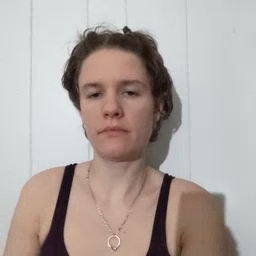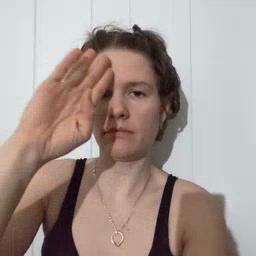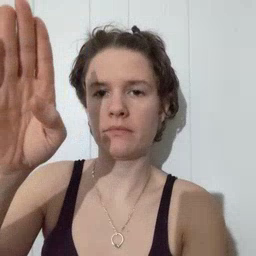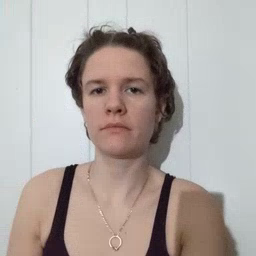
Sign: hello